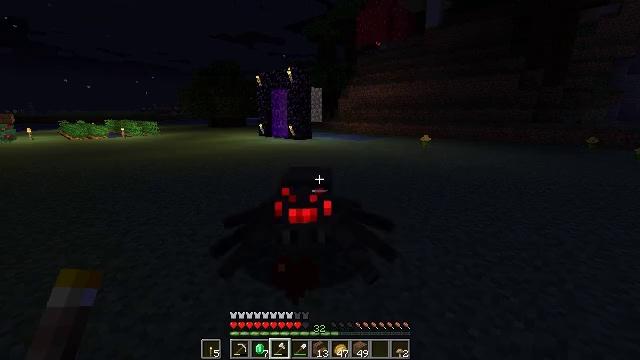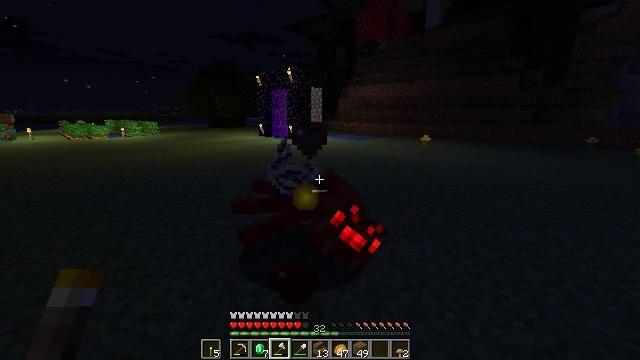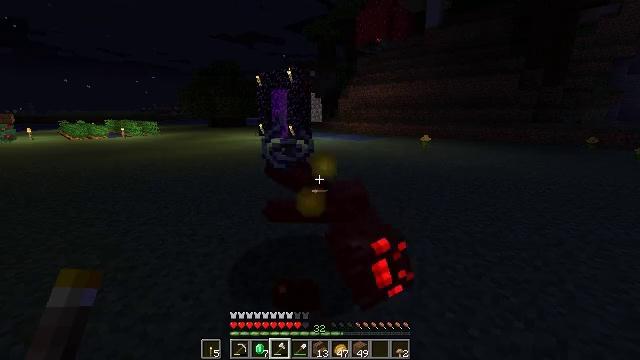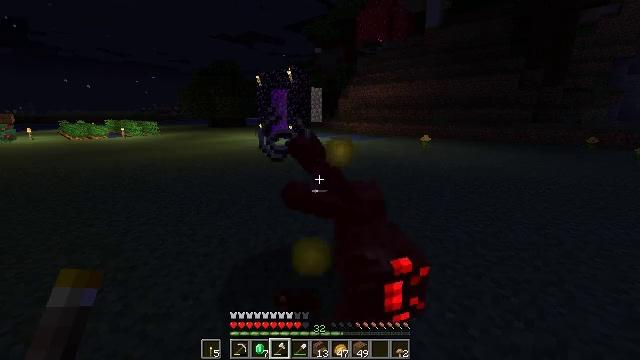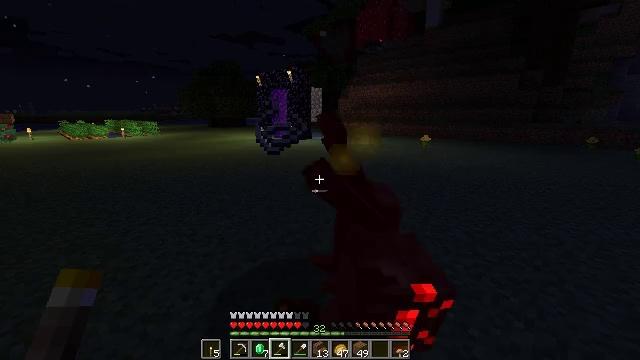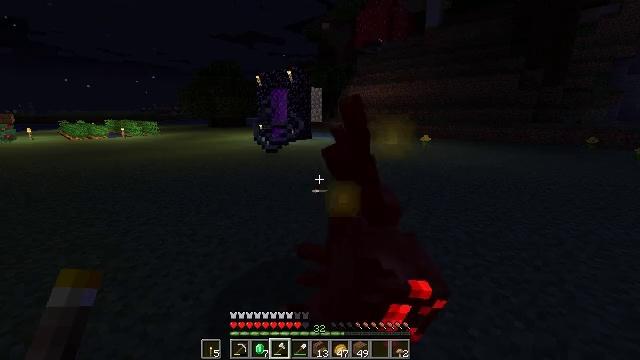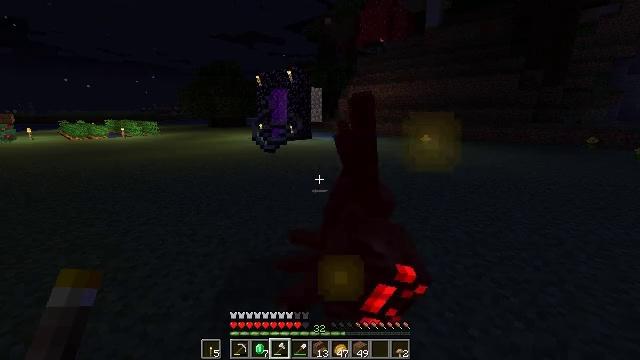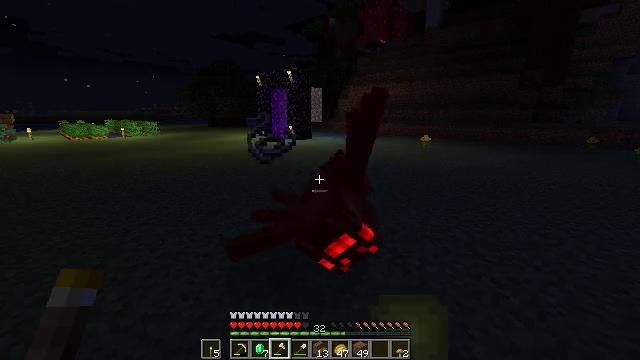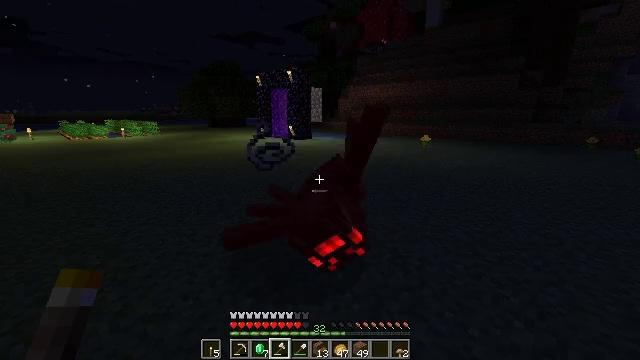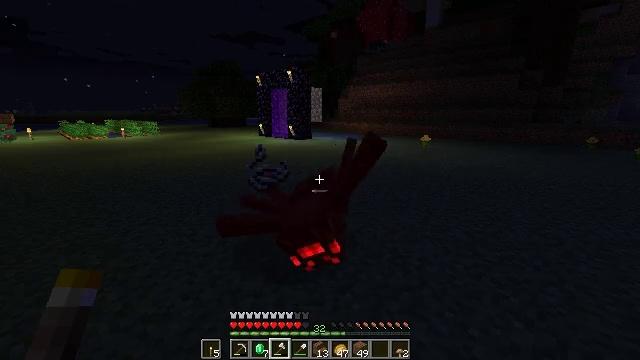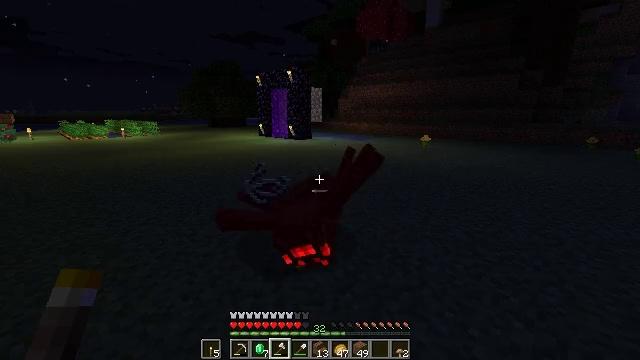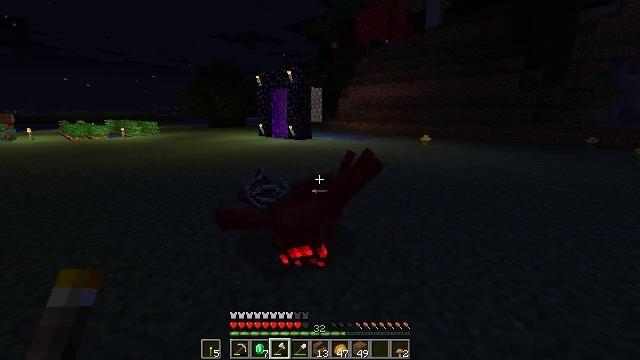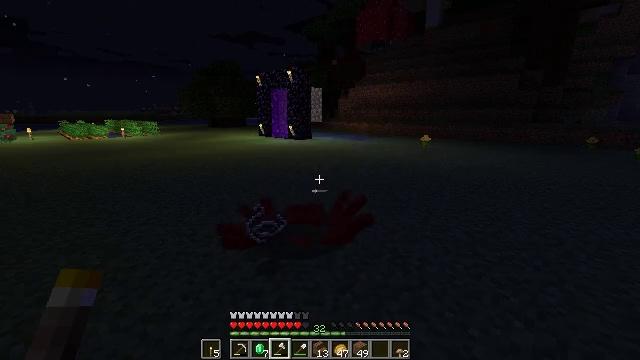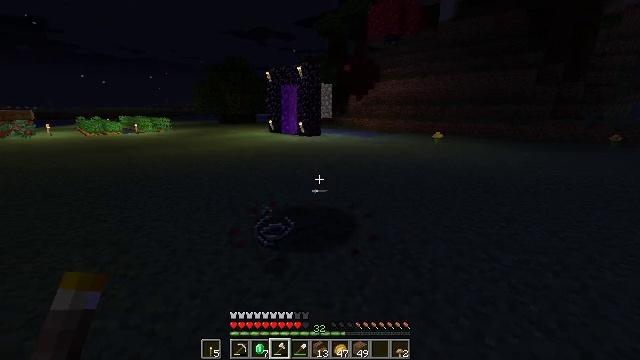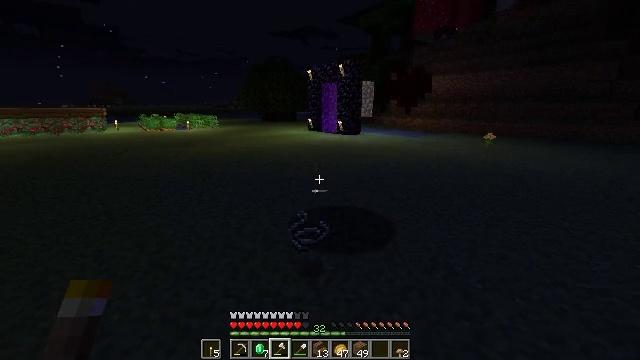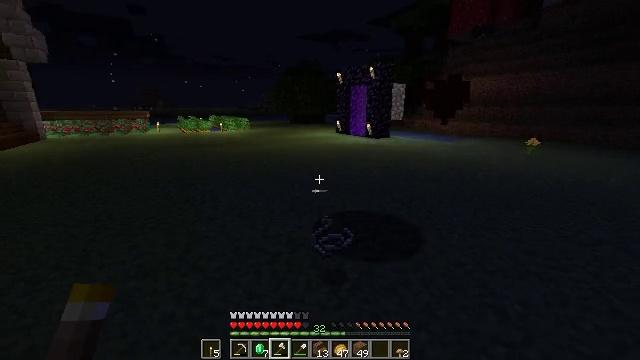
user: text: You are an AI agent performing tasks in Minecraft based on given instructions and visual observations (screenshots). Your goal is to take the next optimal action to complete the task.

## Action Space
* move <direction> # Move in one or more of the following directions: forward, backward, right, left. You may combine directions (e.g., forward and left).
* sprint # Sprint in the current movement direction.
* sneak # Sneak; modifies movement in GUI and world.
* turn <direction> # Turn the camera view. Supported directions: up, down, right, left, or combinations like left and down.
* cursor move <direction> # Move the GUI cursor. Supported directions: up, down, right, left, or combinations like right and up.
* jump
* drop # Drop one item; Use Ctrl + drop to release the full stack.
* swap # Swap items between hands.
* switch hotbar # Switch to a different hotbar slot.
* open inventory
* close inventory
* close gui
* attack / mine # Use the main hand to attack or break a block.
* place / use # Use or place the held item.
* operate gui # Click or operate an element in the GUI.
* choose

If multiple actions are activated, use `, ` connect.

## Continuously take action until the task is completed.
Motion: motion action
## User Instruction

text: Break the poppy plant.
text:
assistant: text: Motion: no_op
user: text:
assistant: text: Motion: no_op
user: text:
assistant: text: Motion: no_op
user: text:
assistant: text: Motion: no_op
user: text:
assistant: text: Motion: no_op
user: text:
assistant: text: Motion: attack / mine
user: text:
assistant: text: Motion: attack / mine
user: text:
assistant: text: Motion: attack / mine
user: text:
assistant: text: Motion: attack / mine
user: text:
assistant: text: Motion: no_op
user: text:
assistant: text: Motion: no_op
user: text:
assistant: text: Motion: no_op
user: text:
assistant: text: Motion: move forward, turn left
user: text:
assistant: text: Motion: move forward, turn left
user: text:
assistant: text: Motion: move forward, turn left
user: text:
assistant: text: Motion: move forward, turn down
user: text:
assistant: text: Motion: move forward, turn right
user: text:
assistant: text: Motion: move forward, sprint
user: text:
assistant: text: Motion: move forward, sprint
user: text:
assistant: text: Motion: move forward, sprint
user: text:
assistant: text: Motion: move forward, sprint
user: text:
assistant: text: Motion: move forward
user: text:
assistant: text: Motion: move forward, sprint, turn left
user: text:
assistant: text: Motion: move forward, sprint, turn left and up
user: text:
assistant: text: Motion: move forward, sprint, turn left
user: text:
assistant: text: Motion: move forward, sprint, turn left
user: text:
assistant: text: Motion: move forward, sprint, turn left
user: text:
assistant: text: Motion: move forward, turn left
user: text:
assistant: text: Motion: move forward
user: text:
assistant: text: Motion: move forward